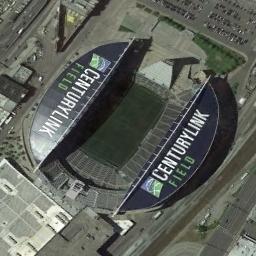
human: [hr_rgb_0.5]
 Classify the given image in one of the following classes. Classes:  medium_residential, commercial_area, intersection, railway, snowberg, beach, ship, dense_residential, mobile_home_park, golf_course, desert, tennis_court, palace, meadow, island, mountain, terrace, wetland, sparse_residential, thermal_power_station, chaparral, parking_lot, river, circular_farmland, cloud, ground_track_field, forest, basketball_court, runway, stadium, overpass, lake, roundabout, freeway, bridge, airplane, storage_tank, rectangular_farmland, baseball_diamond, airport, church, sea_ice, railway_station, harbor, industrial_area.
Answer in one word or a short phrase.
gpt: stadium